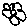
Label: flower